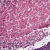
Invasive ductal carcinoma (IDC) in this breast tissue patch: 0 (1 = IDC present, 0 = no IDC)